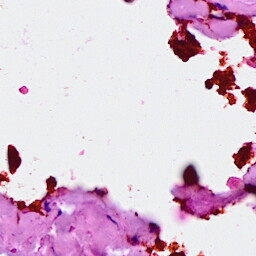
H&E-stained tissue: Breast